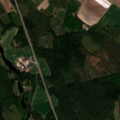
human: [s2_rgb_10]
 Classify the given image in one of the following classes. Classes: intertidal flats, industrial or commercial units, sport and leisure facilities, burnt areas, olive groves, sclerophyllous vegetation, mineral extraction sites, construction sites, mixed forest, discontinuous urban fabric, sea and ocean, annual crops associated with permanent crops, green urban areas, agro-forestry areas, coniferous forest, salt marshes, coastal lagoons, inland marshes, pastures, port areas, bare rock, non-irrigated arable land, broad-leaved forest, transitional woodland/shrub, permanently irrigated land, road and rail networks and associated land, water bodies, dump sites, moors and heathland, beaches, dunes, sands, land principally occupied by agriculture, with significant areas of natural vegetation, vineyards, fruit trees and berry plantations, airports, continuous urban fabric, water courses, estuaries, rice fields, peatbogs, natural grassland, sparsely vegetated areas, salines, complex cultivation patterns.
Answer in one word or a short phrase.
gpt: non-irrigated arable land, land principally occupied by agriculture, with significant areas of natural vegetation, coniferous forest, mixed forest, transitional woodland/shrub